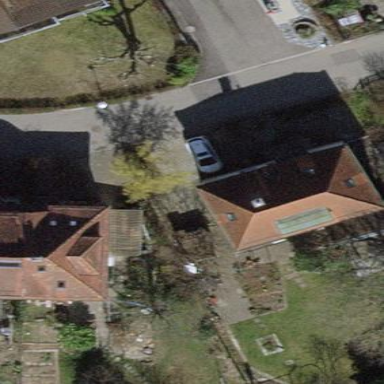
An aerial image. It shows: Building with tiled roof.